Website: home-depot
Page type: billing-address
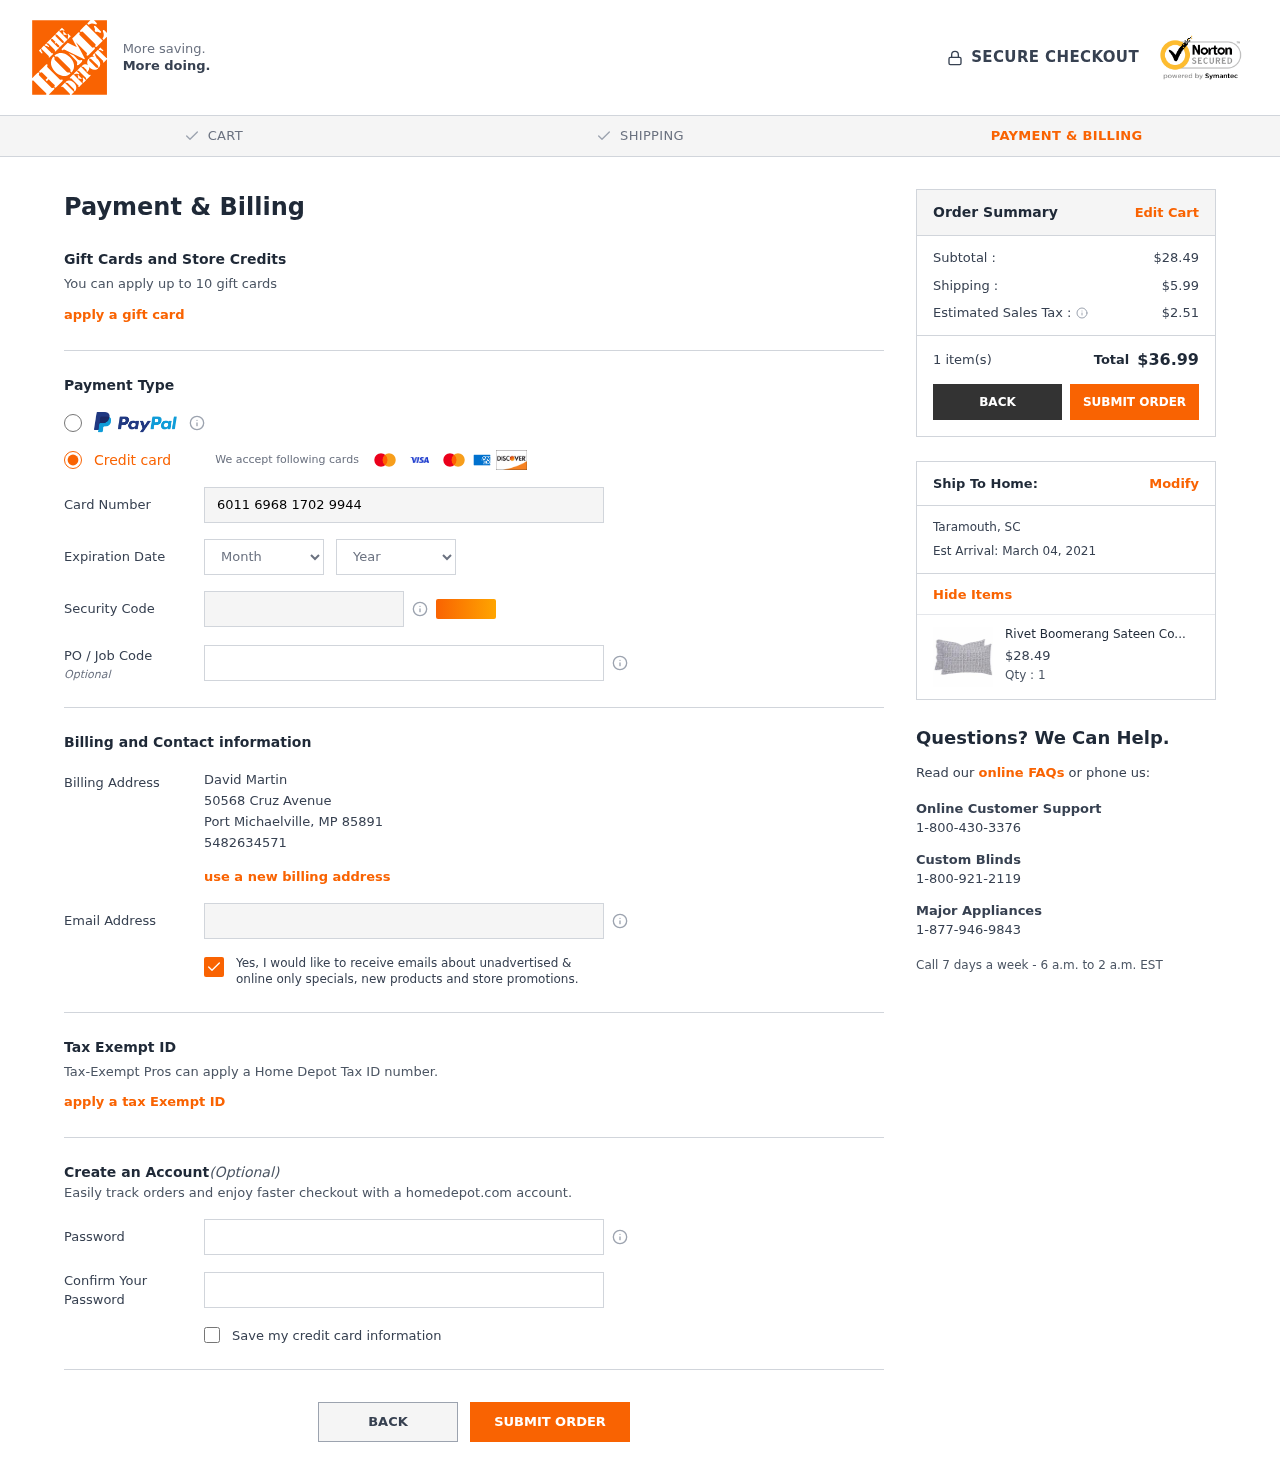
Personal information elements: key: PII_CARD_CVV
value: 285
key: PII_CARD_EXPIRY_MONTH
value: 07
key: PII_CARD_EXPIRY_YEAR
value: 28
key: PII_CARD_NUMBER
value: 6011 6968 1702 9944
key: PII_CITY
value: Port Michaelville
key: PII_CITY2
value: Taramouth
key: PII_EMAIL
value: david_martin@yahoo.com
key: PII_FULLNAME
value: David Martin
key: PII_PHONE
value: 5482634571
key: PII_POSTCODE
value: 85891
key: PII_STATE_ABBR
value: MP
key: PII_STATE_ABBR2
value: SC
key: PII_STREET
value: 50568 Cruz Avenue
Product elements: key: PRODUCT1_NAME
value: Rivet Boomerang Sateen Cotton Pillowcase Set
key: PRODUCT1_PRICE
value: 28.49
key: PRODUCT1_QUANTITY
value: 1
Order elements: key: ORDER_SUBTOTAL
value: $28.49
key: ORDER_SHIPPING_COST
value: $5.99
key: ORDER_TAX
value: $2.51
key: ORDER_NUM_ITEMS
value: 1 item(s)
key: ORDER_TOTAL
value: $36.99
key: ORDER_DELIVERY_DATE
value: Est Arrival: March 04, 2021